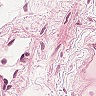
Metastatic tissue present: no